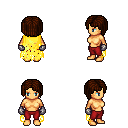
a pixel art fantasy rpg character, female body template, human, tanned skin, yellow tattered cape, red pants, brown pageboy hairstyle, metal gloves, four views (front, back, left, right), 2x2 character sprite sheet, small pixel art, hard edges, no anti-aliasing